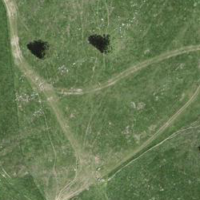
EUNIS habitat code: 24
Species observed at this site:
Campanula glomerata